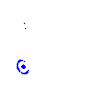
Particle: proton